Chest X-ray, PA view. Patient: 47 years old, sex M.
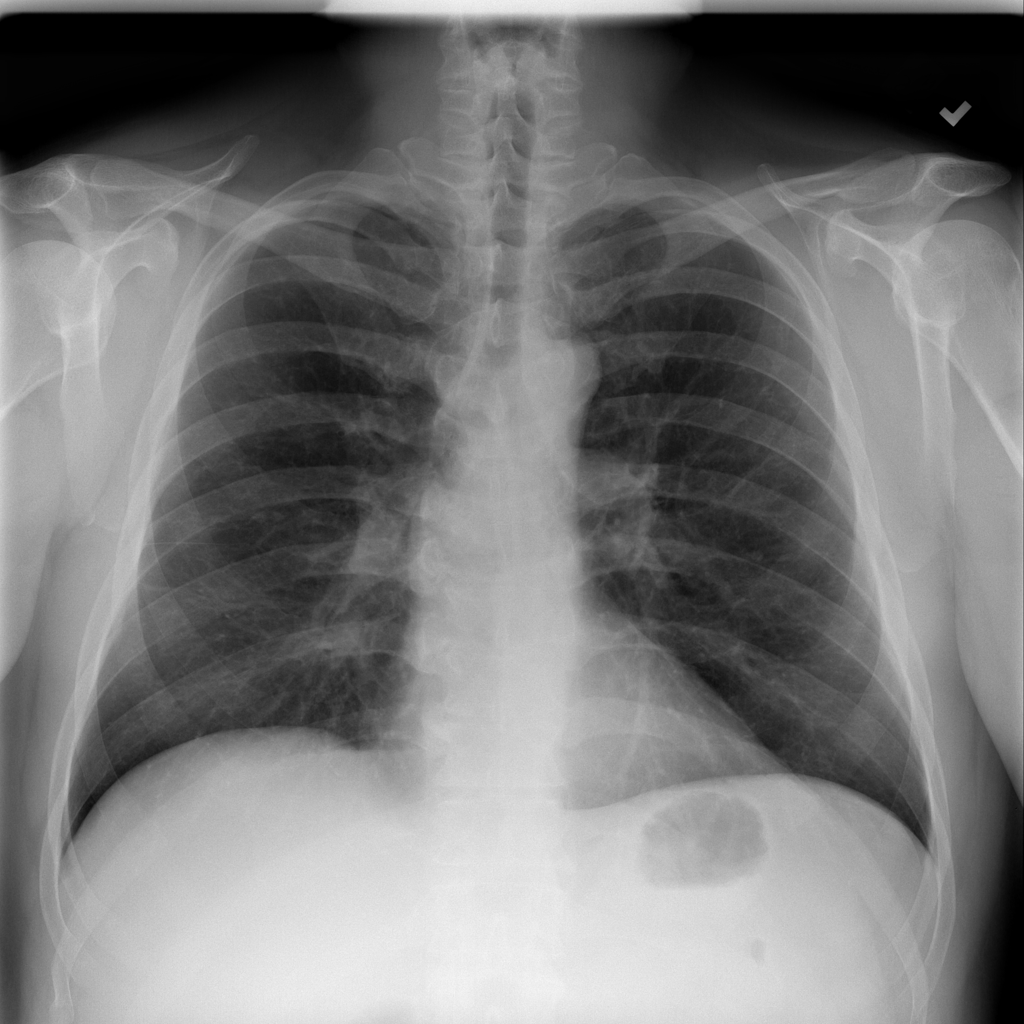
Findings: No Finding